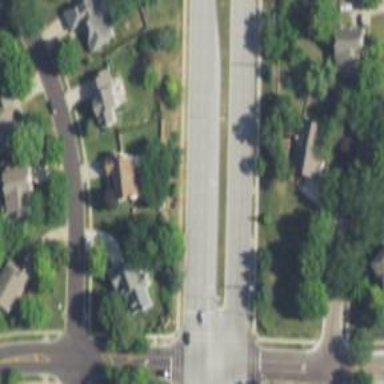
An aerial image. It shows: Dash road marking.